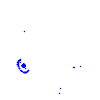
Particle: electron